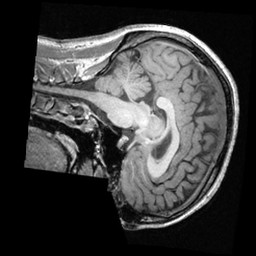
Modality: T1w
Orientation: sagittal
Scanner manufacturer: ge
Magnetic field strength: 3 T
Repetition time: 0.007072 s
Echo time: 0.002612 s